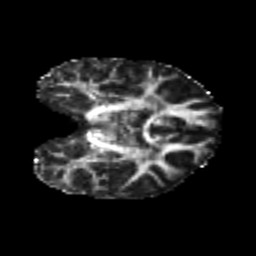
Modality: FA
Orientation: coronal
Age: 21
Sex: male
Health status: healthy
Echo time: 0.074 s